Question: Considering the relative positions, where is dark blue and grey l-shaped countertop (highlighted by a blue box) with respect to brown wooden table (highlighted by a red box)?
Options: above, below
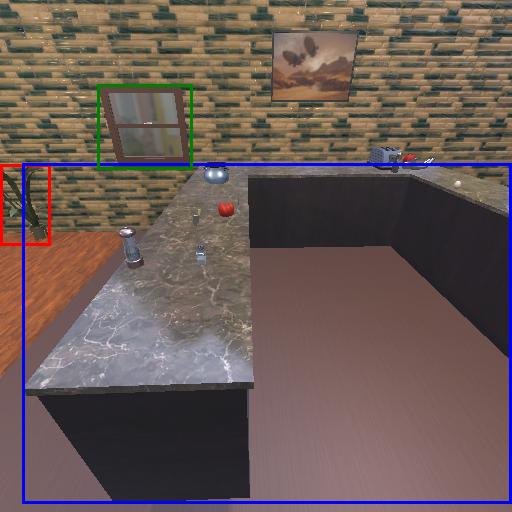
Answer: above